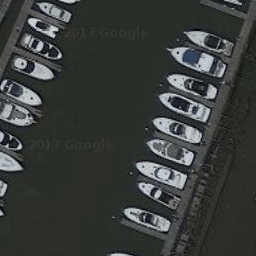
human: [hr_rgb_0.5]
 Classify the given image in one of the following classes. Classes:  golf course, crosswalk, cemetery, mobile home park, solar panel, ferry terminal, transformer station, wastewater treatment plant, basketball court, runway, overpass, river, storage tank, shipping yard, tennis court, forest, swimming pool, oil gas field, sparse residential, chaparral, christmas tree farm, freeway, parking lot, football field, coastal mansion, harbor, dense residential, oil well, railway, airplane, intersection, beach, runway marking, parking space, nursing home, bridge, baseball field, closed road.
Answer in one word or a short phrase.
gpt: harbor